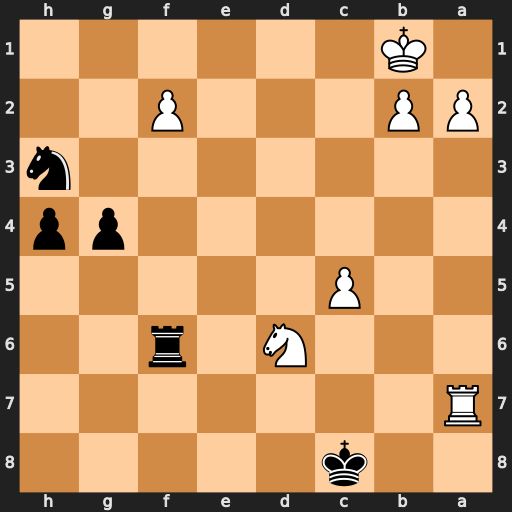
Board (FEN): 2k5/R7/3N1r2/2P5/6pp/7n/PP3P2/1K6
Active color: b
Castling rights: -
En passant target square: -
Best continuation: Rxd6 Ra8+ Kd7